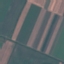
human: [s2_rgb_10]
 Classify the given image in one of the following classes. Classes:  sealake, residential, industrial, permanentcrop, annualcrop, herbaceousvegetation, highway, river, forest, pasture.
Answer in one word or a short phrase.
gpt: AnnualCrop